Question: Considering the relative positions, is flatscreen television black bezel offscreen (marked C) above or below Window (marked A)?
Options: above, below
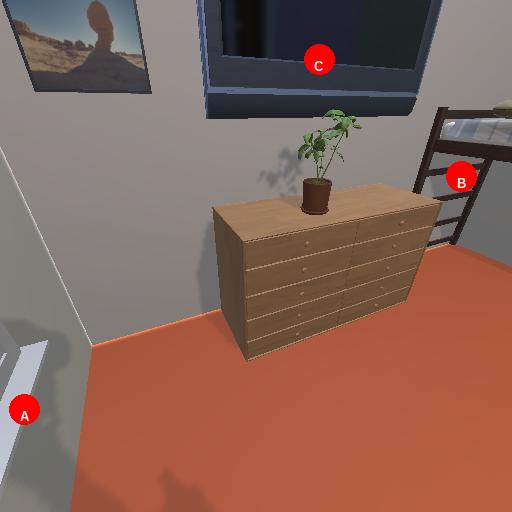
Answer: above